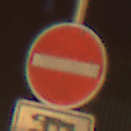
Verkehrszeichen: VerbotDerEinfahrt
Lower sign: MehrspurigeFahrzeugeFrei10
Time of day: Night
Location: Outdoor (Urban)
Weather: Clear
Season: NotSpecified
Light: Artificial